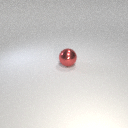
large red metal sphere